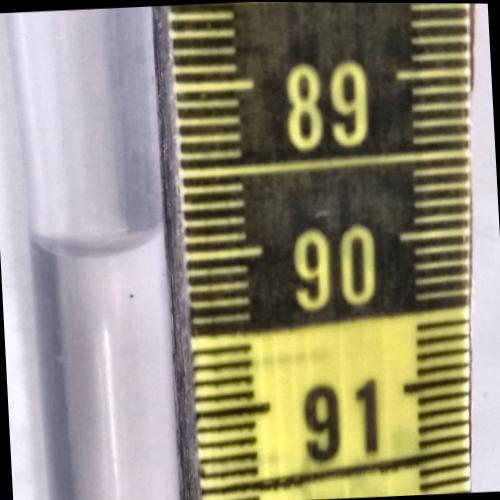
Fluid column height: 89.9 cm